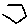
Label: hexagon